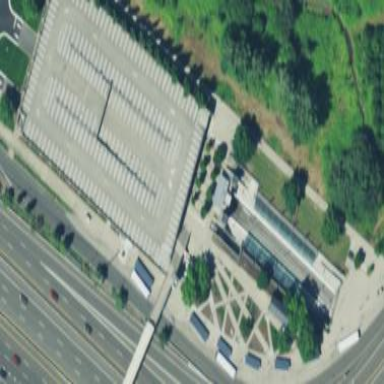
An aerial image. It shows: Bus station that also serves as public transport station.